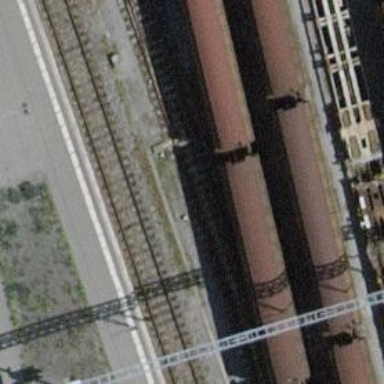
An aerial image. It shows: Railway switch.